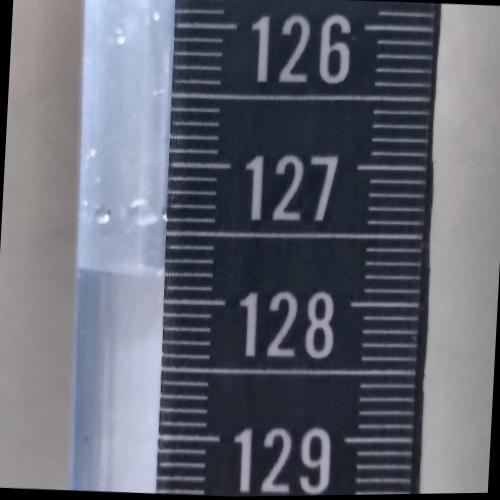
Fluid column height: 127.8 cm